Question: I have to count how many points are there in each quadrant and I have only following data:
no of points having x>0, x<0, y>0 and y <0.
For ex. for following image, I've data
x>0 = 4 , x<0 = 3
y>0 = 4 , y<0 = 3
Is it possible to calculate no. of points in each quadrant with this much data?

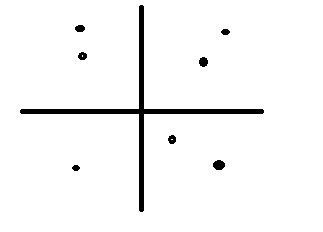
Answer: No, there's not enough information. For example, with your sample data, another solution would be having 4 points in the (X>0, Y>0) quadrant and 3 points in the (X<0, Y<0) quadrant.
In linear algebra terms, you have four equations with four variables:
'''
I) a + b = 4
II) c + d = 3
III) a + c = 4
IV) b + d = 3
'''
These equations are linearly dependent (the fourth equation can be deduced from the first three: IV = I + II - III), and therefore there is not a unique solution.